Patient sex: M
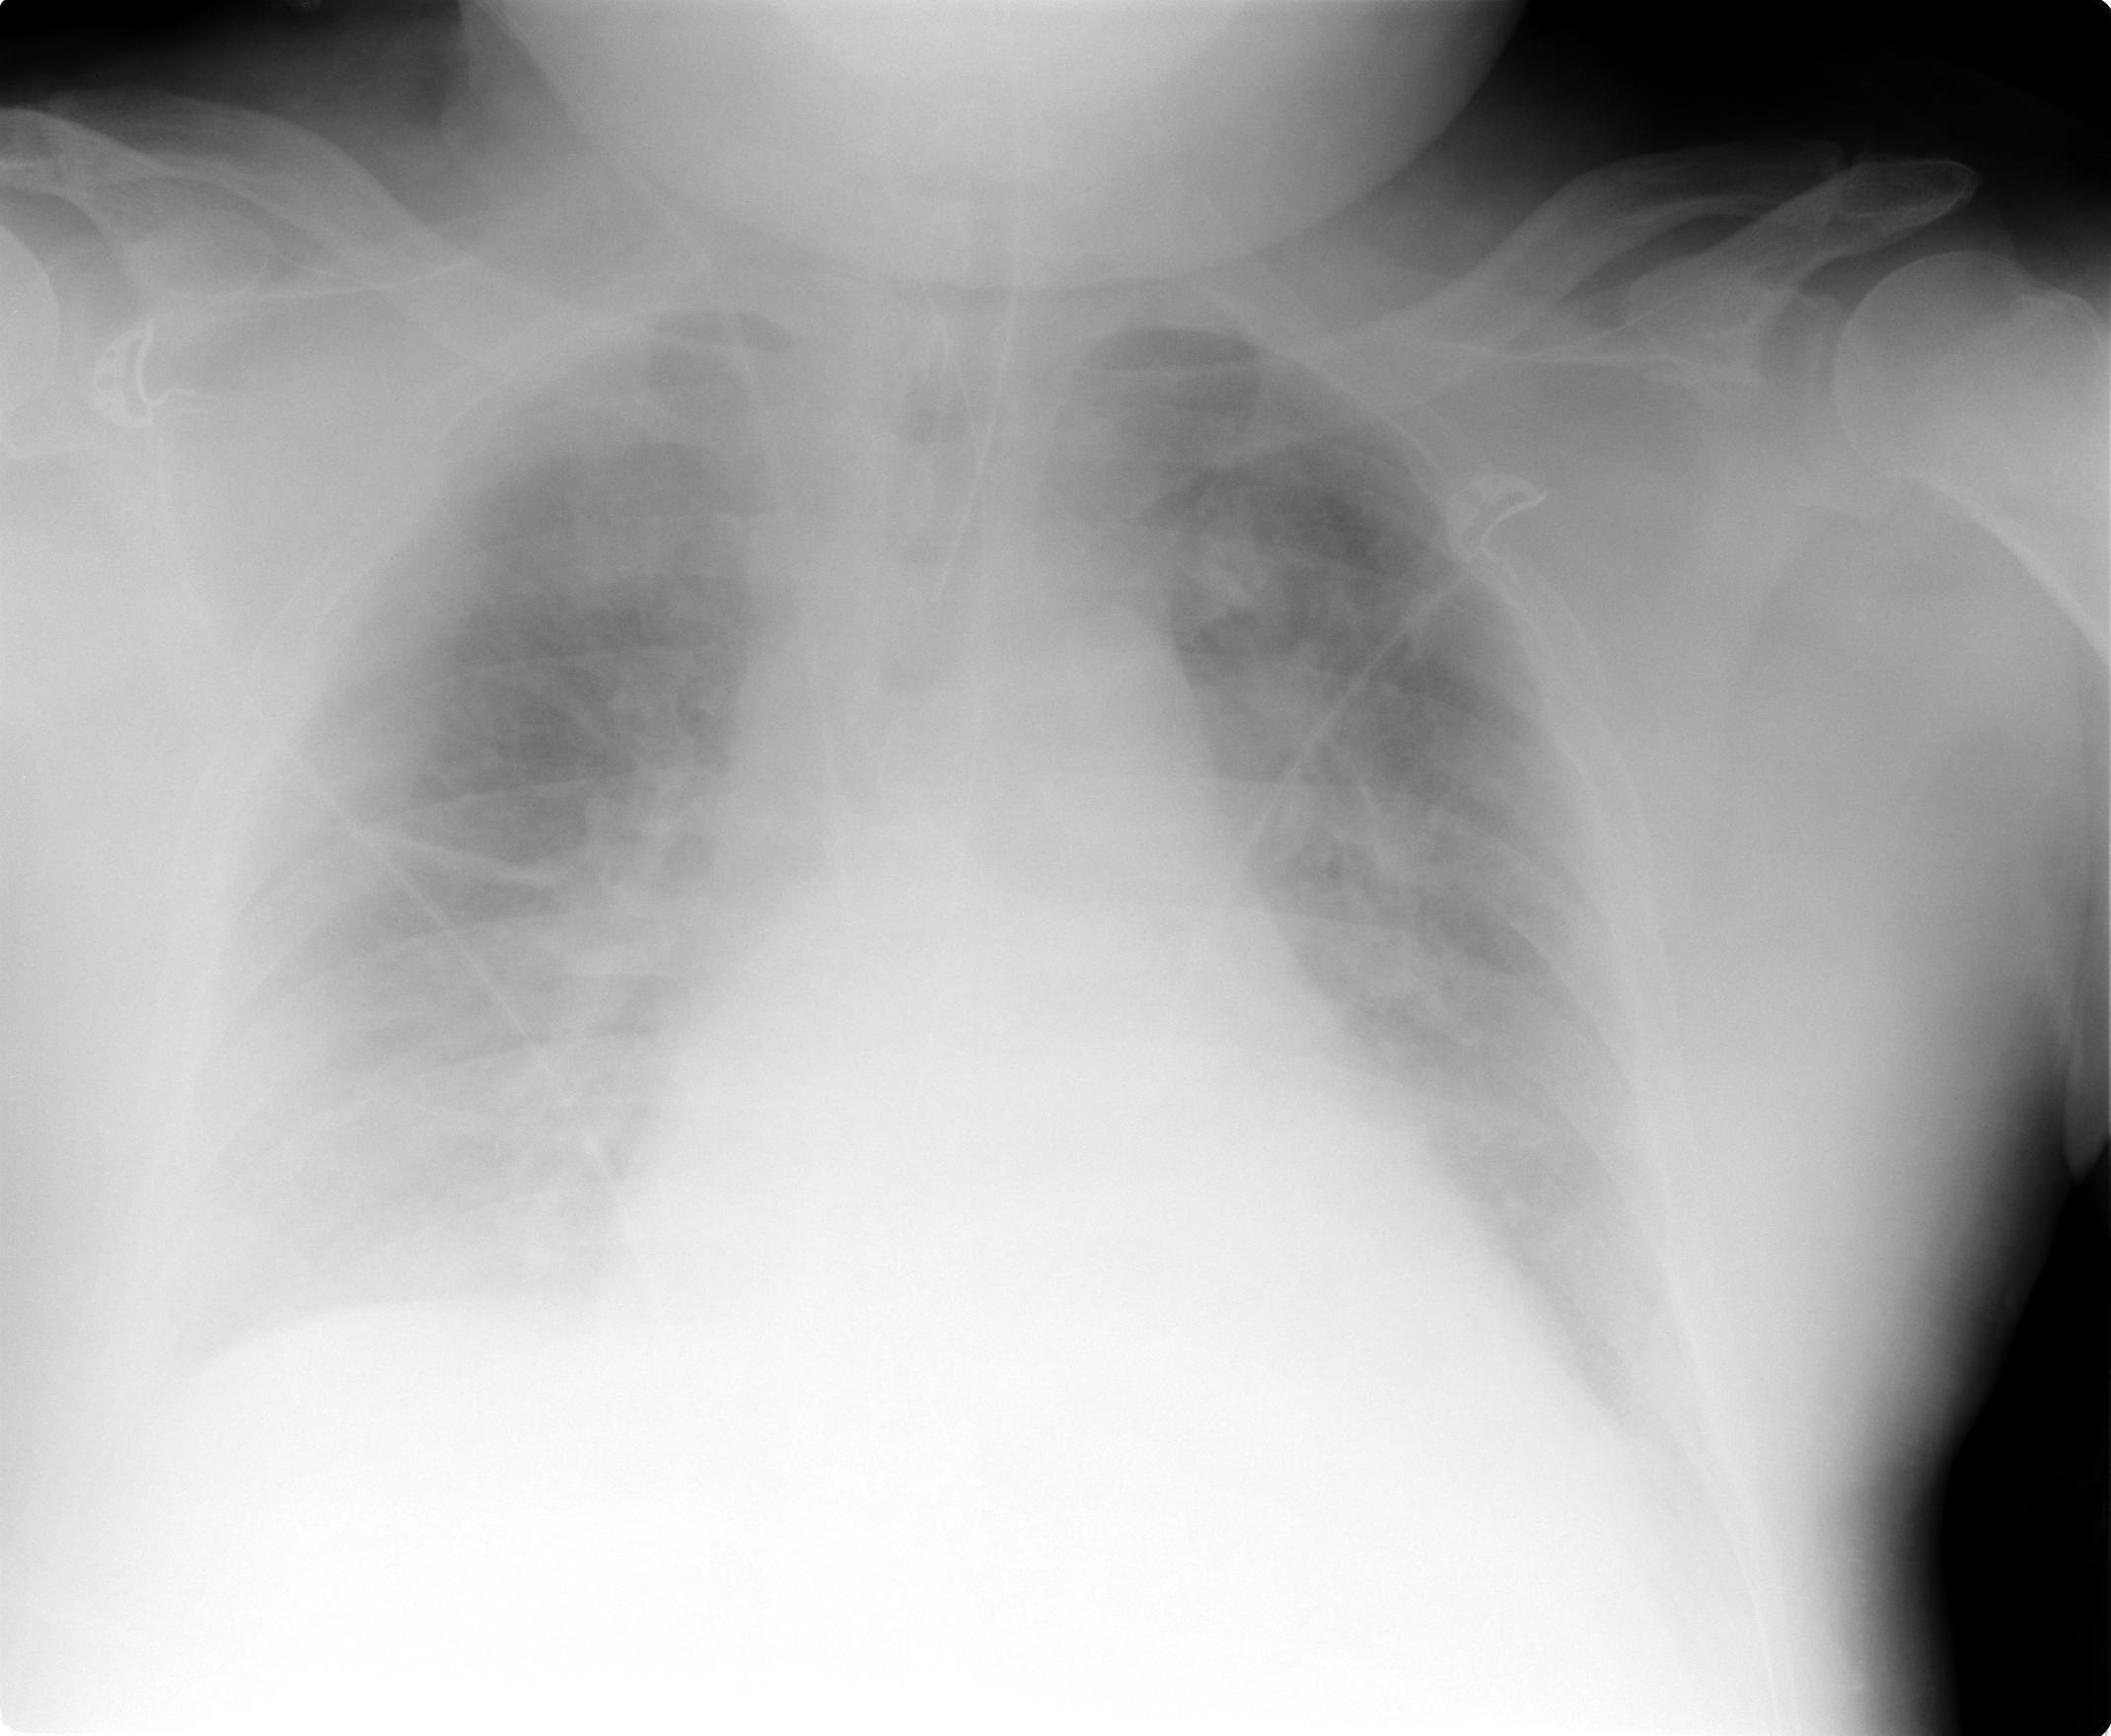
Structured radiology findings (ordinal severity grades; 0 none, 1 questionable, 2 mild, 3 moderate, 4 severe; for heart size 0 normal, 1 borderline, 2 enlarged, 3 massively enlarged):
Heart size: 2
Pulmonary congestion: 4
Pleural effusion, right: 2
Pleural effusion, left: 2
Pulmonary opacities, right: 2
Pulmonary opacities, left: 2
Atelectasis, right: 2
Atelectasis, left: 2